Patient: sex M, age 63
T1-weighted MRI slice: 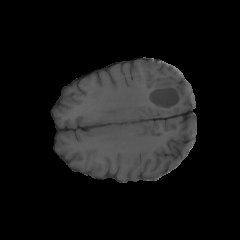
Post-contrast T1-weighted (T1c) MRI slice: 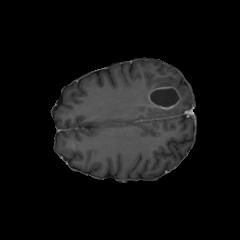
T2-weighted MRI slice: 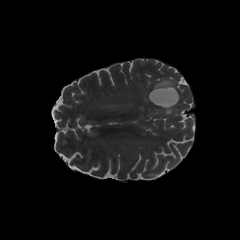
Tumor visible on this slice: yes
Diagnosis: Glioblastoma, IDH-wildtype
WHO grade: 4